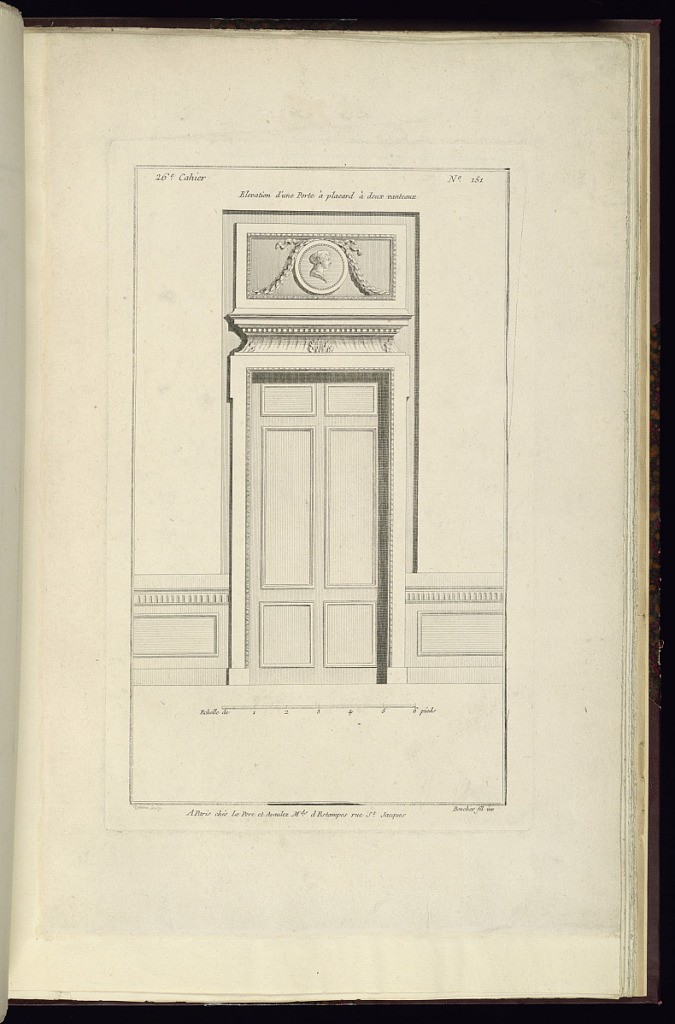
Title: Elevation d'une Porte à placard à deux vanteaux
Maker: Juste-François Boucher, French, 1736 – 1782
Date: ca. 1775
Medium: Engraving on off white laid paper
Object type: Print
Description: Elevation of a closet with double doors. The doors are framed with a border of egg and dart; the above door paneling includes decorative motifs including fluting, acanthus leaves, and a portrait medallion with draped leaf garland. The plate is signed.